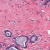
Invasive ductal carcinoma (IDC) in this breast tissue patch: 0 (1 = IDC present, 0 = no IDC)